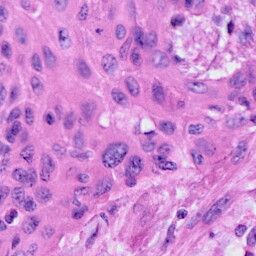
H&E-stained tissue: Cervix